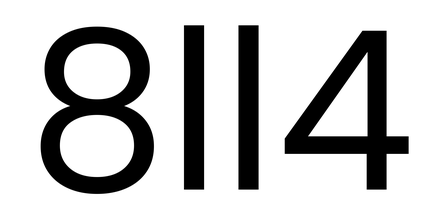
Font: Poppins-Regular